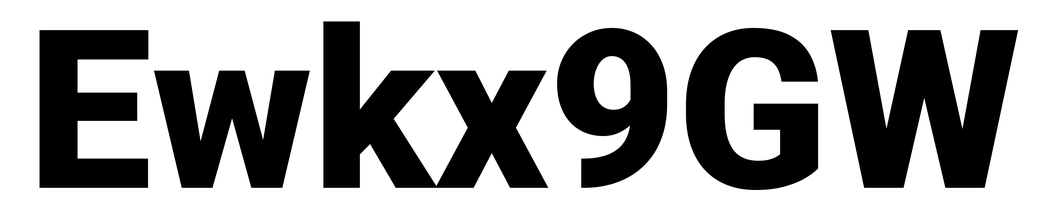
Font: Roboto_Black